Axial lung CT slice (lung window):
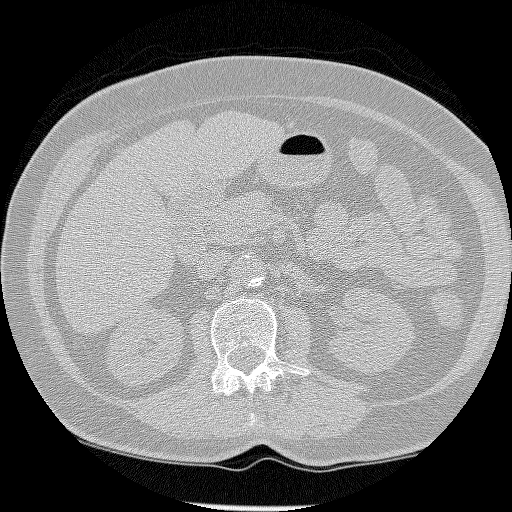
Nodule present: no